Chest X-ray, PA view. Patient: 67 years old, sex M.
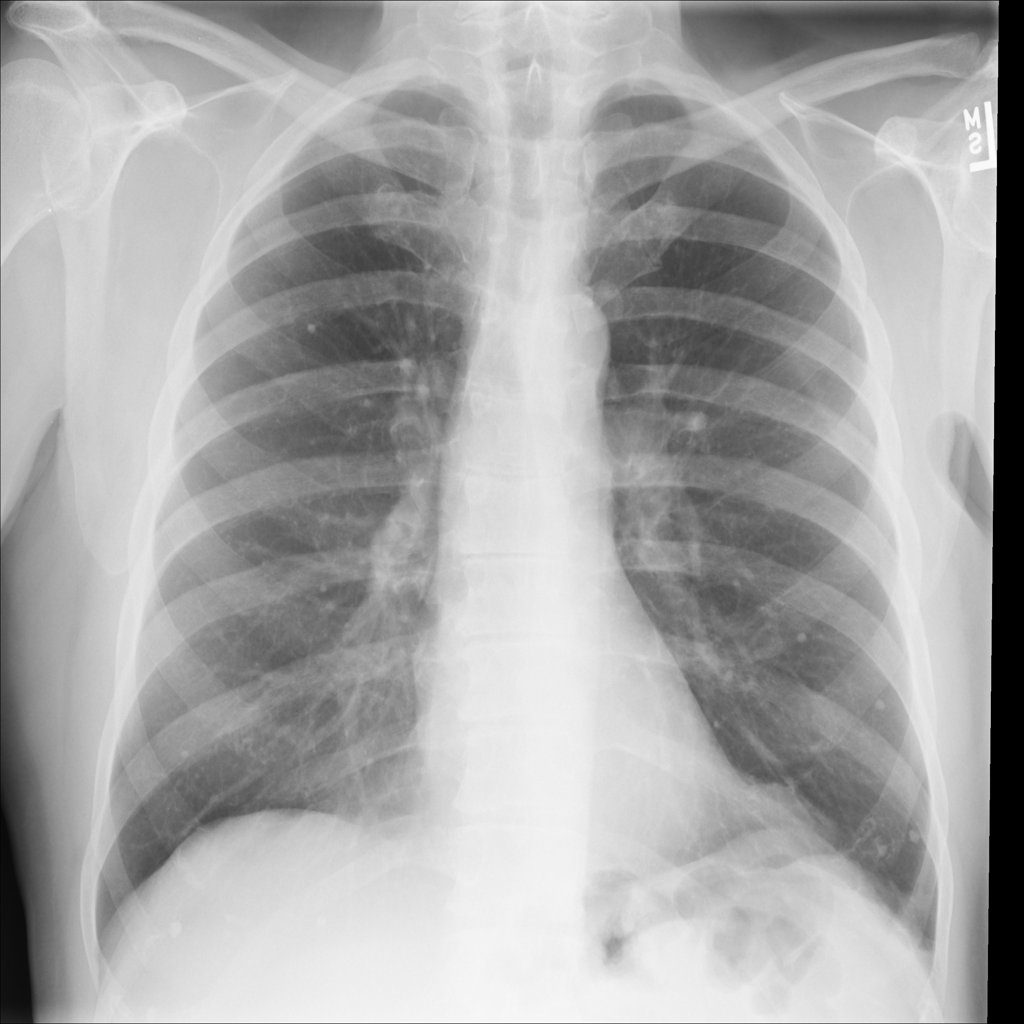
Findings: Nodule